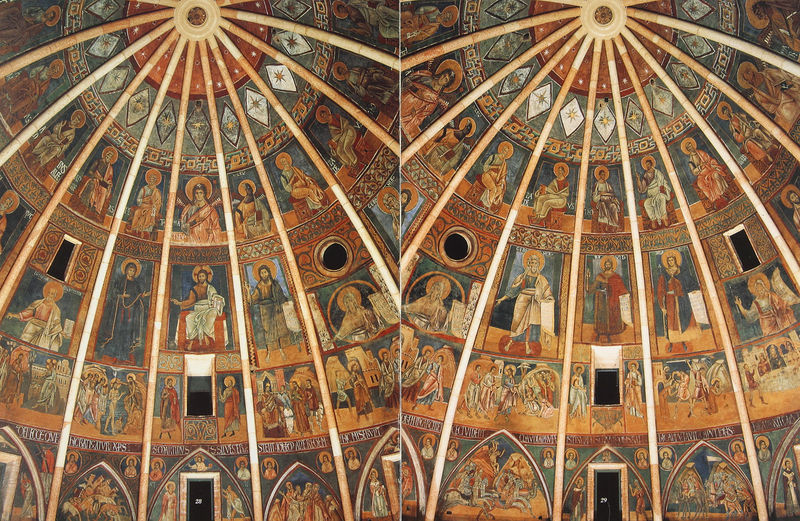
Titel: Baptisterium in Parma
Standort: Parma, Baptisterium (EU - I - Emilia-Romagna)
Schlagwörter: blau, himmel, gelb, grün, bunt, fenster, holz, pfeiler, stützen, tür, dach, rot, kirche, decke, kreis, pferde, rund, giebel, kuppel, spitz, gewölbe, stern, rippen, sterne, schlussstein, raute, rauten, heiligenschein, nimbus, spitzbögen, christus, jesus, fresken, heilige, maria, petrus, szenen, streben, apostel